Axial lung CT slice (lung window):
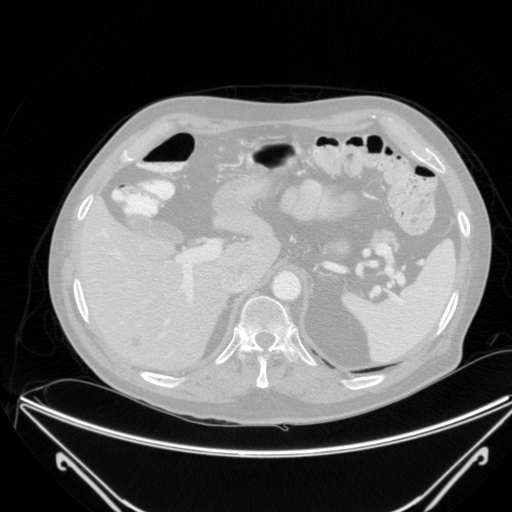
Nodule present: no